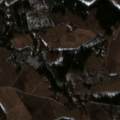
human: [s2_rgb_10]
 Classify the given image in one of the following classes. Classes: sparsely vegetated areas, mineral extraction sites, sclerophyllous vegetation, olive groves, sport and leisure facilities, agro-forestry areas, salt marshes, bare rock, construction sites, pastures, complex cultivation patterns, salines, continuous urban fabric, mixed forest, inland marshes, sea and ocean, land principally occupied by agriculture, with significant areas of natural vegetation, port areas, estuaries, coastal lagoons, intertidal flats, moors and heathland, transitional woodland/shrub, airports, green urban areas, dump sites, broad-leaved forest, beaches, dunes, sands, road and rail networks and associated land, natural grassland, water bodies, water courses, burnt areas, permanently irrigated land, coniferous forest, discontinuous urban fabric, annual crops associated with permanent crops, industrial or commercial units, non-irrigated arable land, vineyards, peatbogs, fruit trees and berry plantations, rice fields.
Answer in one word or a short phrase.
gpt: non-irrigated arable land, land principally occupied by agriculture, with significant areas of natural vegetation, mixed forest, transitional woodland/shrub